Question: that is submitted using javascript to redirect a user to the correct page.
It has a list of radio buttons, and I need to redirect the user to a page URL specified for each radio button.
Looking something like this:

I found a javascript using jquery to do this, but that is triggered on a radio button click. I need to .
I thought is would be easy to do, and probably is, but somehow I can not find the solution.
This is the code I play with (I found the code elsewhere on SO, and this works. But there is no "Submit" button.):
'''
I value the most:
<form>
<input type="radio" name="redirect" value="http://example.com/food"><span>eating food</span><br>
<input type="radio" name="redirect" value="http://example.com/kids"><span>play with my kids</span><br>
<input type="radio" name="redirect" value="http://example.com/fishing"><span>go fishing</span><br>
<input type="radio" name="redirect" value="http://example.com/stackoverflow"><span>answer StackOverflow questions</span><br>
</form>
<script src="http://ajax.googleapis.com/ajax/libs/jquery/1.8.3/jquery.min.js"></script>
<script>
$('input[type="radio"]').on('click', function() {
window.location = $(this).val();
});
</script>
'''
I should probably be able to use this: <URL> BUT I haven't understood how to both trigger the submit and get the correct radio value at the same time, and then redirect.
Can I use the above code somehow, or do I need to make this with a totally different approach?
I tried with this:
'''
I value the most:
<form id="mychoice">
<input type="radio" name="redirect" value="http://example.com/food"><span>eating food</span><br>
<input type="radio" name="redirect" value="http://example.com/kids"><span>play with my kids</span><br>
<input type="radio" name="redirect" value="http://example.com/fishing"><span>go fishing</span><br>
<input type="radio" name="redirect" value="http://example.com/stackoverflow"><span>answer StackOverflow questions</span><br>
<input type="submit" value="Go">
</form>
<script>
$( "#mychoice" ).submit(function( event ) {
window.location = $('input[type="radio"]:checked').val();
});
</script>
'''
The idea was to open the window location with the value I get from the checked radio button. This might be totally wrong way to do it. Didn't work... :-)
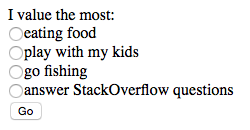
Answer: Your selector is a bit off. Try the following:
'''
$('input[name="redirect"]:checked').val();
'''
This JSFiddle might help:
<URL>